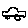
Label: car